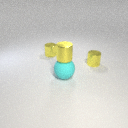
large cyan rubber sphere below small yellow metal cylinder